Aerial crown-view tile of a tropical tree (Barro Colorado Island, Panama), acquired 20240611:
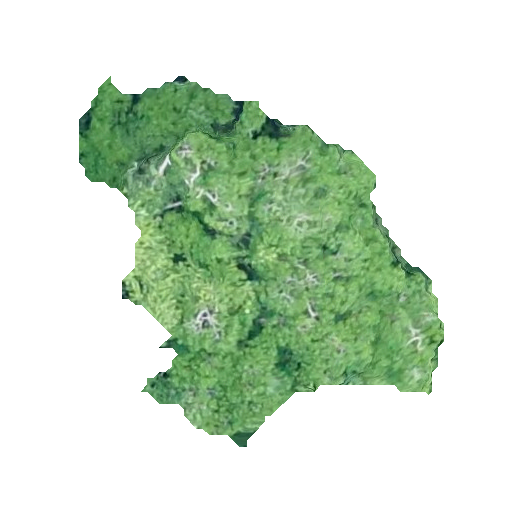
Species: Hura crepitans
GBIF accepted scientific name: Hura crepitans
Crown area: 126.888 m²